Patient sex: M
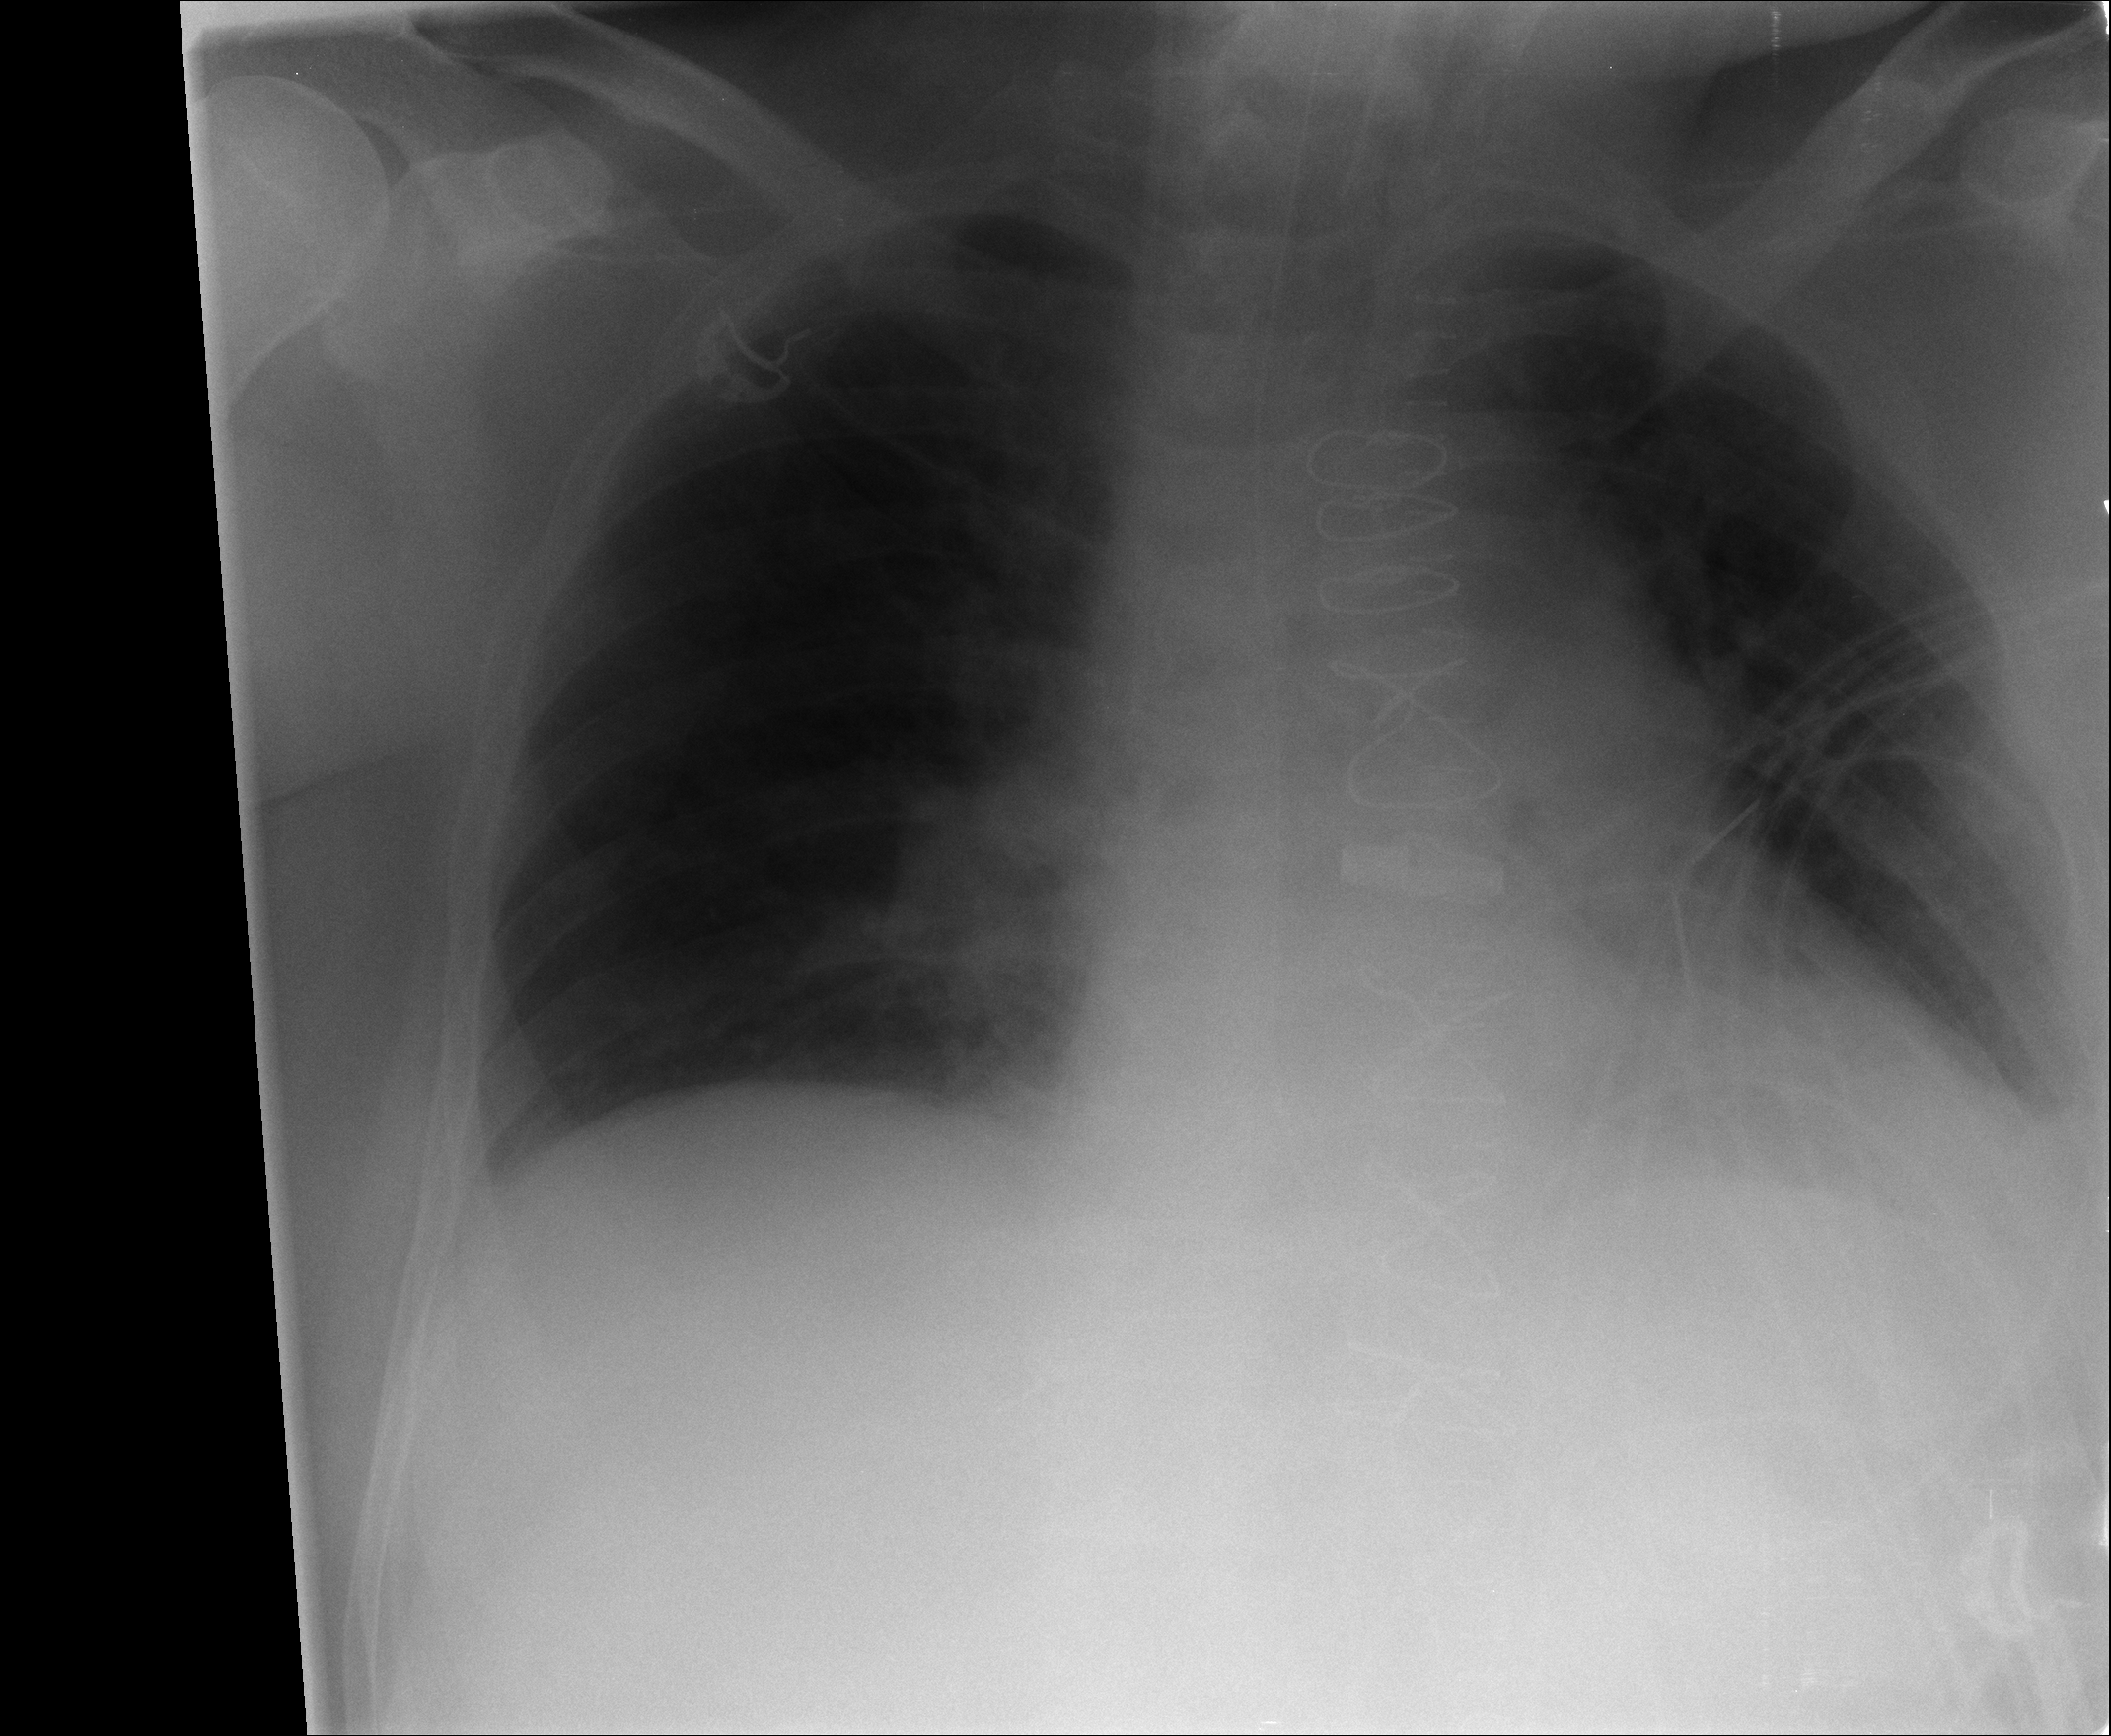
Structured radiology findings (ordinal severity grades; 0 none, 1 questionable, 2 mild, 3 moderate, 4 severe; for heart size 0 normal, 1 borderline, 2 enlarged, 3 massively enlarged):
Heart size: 1
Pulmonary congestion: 2
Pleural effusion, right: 0
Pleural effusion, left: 2
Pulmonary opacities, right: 1
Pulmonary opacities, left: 1
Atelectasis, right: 2
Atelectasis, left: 2